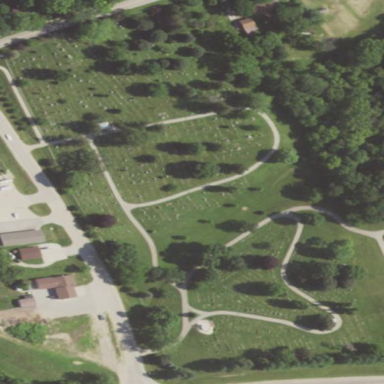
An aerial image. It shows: Cemetery.